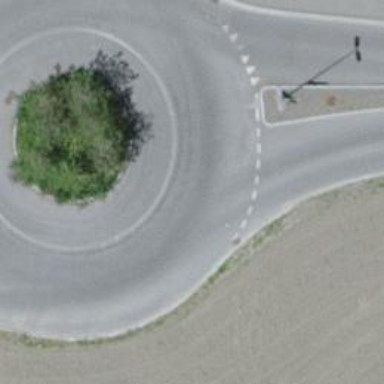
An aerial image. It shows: Residential road with asphalt surface leading up to roundabout.